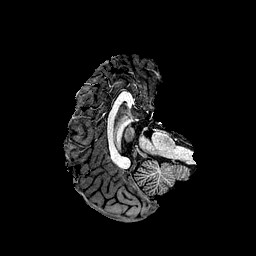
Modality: T1w
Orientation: axial
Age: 28
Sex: female
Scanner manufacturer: ge
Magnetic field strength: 3 T
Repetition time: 7.66 s
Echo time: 0.003476 s